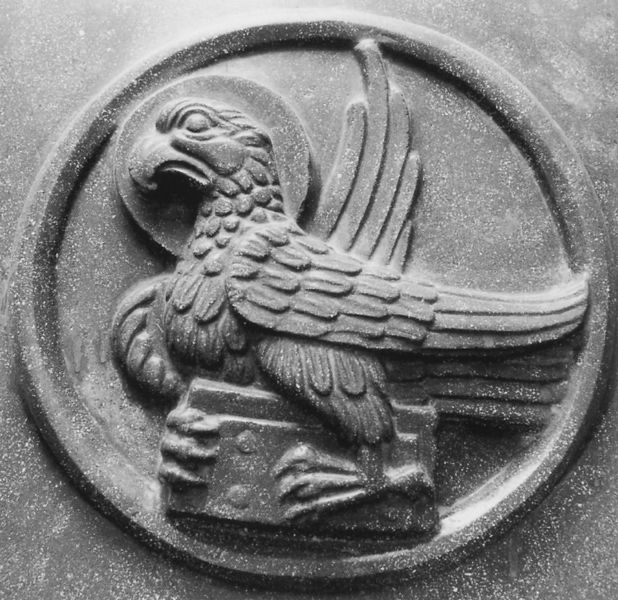
Titel: Grabmal Kaiser Friedrichs II.
Standort: Palermo, Dom S. Maria Assunta (EU - I)
Schlagwörter: adler, feder, flügel, schatten, vogel, licht, profil, schwarz, symbol, federn, gefieder, halten, johannes, stein, auge, kreis, rund, relief, schnabel, füsse, rand, grimmig, buch, fuss, medaillon, plastisch, schwarzweiss, krallen, wappen, heiligenschein, nimbus, entschlossen, greifvogel, kralle, klauen, klaue, evangelist, lukas, matthäus, raubvogel, matthias, korona, bewachen, umfangen, gemeisselt, heilg, krallt